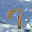
Label: 7